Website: home-depot
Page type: billing-address
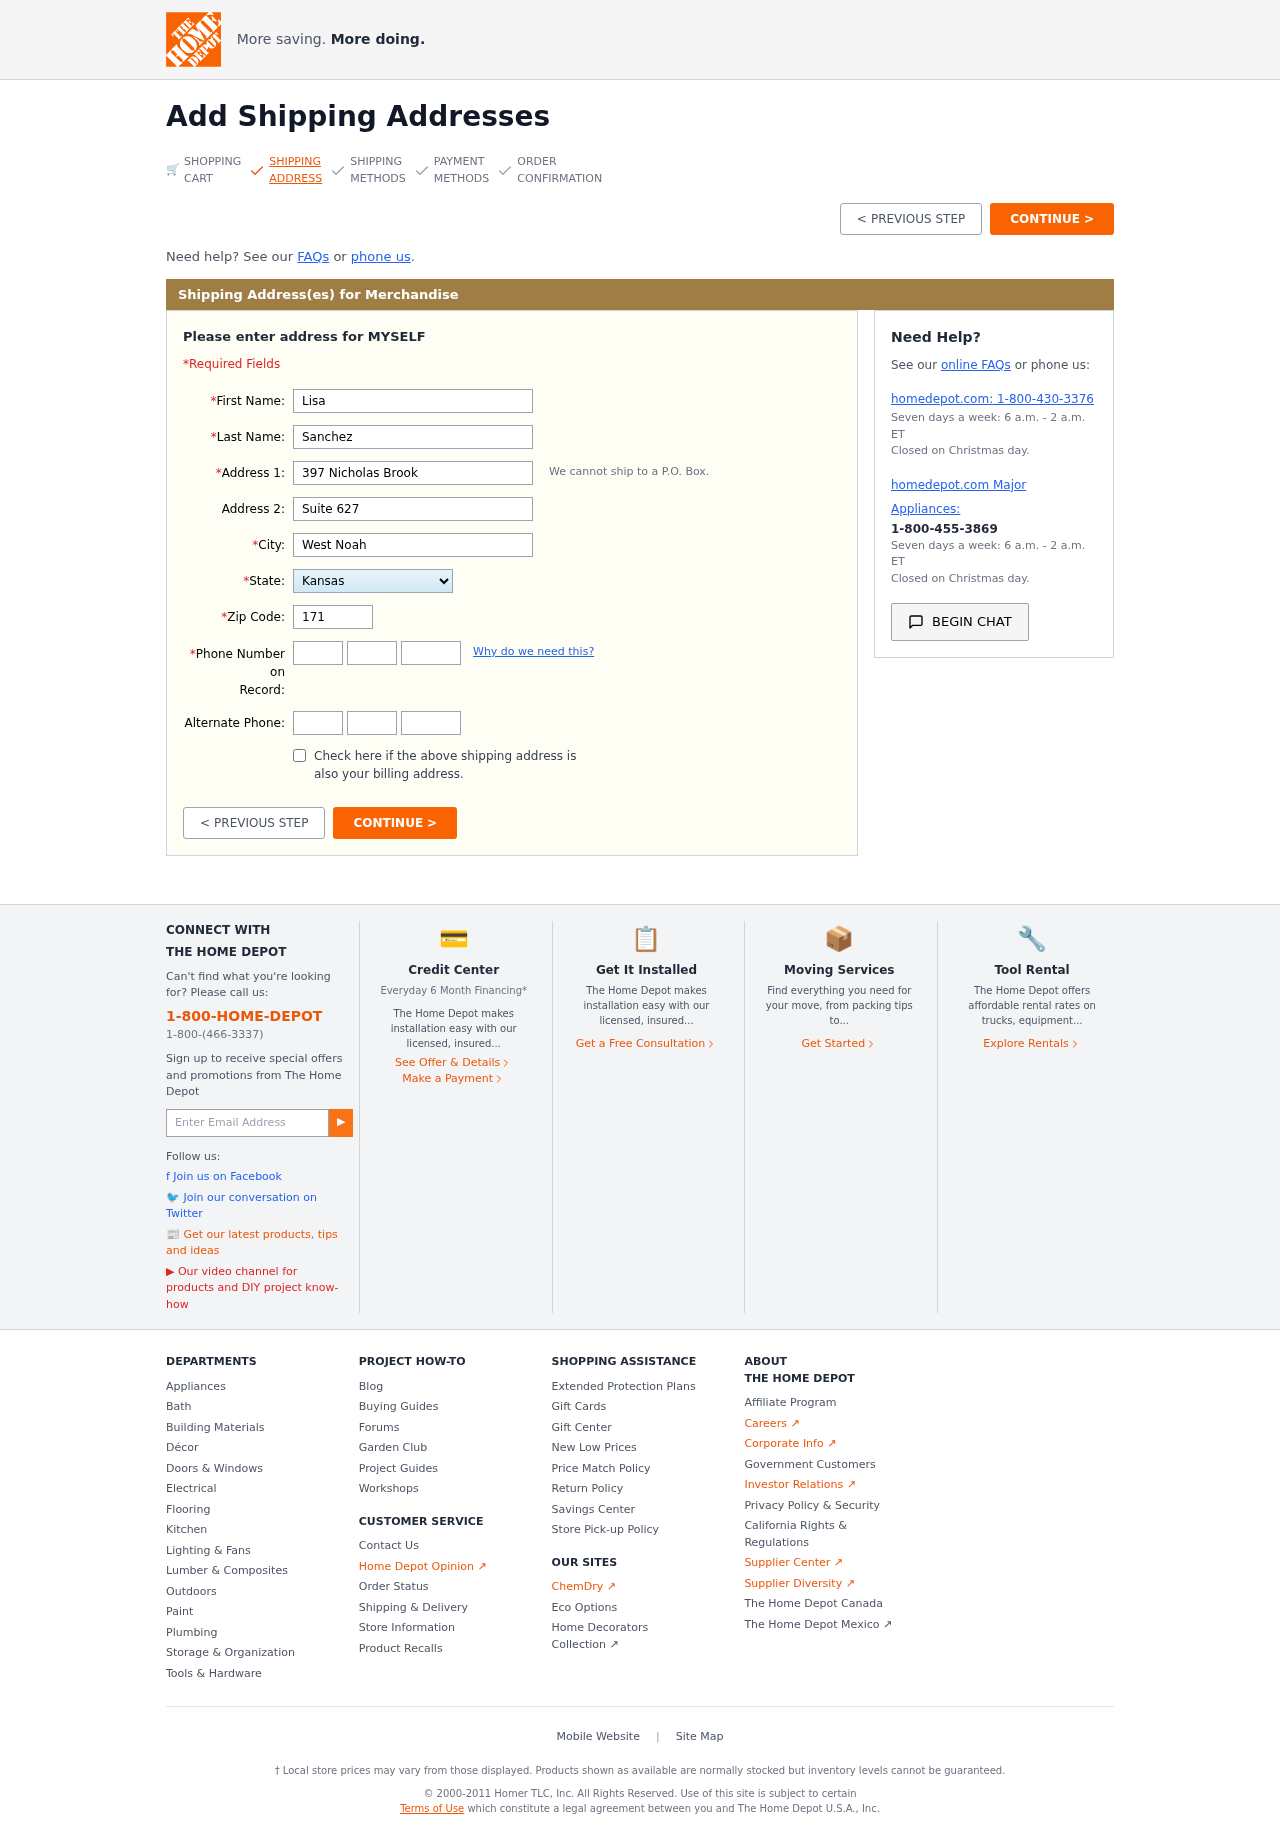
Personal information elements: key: PII_STATE
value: Kansas
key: PII_FIRSTNAME
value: Lisa
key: PII_LASTNAME
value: Sanchez
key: PII_STREET
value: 397 Nicholas Brook
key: PII_STREET2
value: Suite 627
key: PII_CITY
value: West Noah
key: PII_POSTCODE
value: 17116
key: PII_PHONE_AREA
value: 951
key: PII_PHONE_PREFIX
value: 781
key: PII_PHONE_LINE
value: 1495
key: PII_PHONE_ALT_AREA
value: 930
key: PII_PHONE_ALT_PREFIX
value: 741
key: PII_PHONE_ALT_LINE
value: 0107